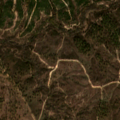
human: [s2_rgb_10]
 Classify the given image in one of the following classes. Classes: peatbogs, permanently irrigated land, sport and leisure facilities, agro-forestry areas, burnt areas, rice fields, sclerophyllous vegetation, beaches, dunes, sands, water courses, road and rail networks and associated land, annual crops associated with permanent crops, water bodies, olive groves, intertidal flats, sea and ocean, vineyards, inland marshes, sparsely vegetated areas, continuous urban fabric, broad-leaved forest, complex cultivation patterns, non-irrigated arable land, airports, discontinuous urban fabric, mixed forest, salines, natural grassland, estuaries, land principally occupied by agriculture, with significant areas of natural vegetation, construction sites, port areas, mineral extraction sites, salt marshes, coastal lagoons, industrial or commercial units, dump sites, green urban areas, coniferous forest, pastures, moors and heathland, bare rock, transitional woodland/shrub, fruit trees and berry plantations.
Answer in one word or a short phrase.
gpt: broad-leaved forest, transitional woodland/shrub